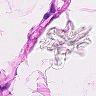
Metastatic tissue present: no